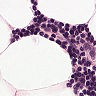
Metastatic tissue present: no